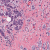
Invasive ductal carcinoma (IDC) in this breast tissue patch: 1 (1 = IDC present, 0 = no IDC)